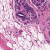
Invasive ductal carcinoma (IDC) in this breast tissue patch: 0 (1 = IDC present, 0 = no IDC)